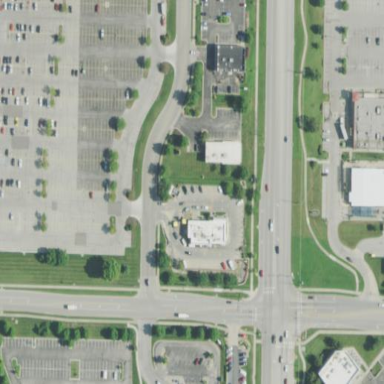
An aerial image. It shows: Retail area.